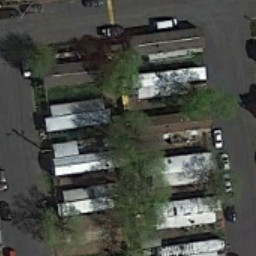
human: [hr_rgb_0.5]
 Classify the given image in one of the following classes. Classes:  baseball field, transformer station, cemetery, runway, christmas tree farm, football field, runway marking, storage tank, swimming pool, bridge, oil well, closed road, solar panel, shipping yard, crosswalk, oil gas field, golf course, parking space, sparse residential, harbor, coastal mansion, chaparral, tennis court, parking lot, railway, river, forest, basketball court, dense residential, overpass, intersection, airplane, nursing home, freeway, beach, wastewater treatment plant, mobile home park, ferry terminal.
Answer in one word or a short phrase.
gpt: mobile home park